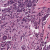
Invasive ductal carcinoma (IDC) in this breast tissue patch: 1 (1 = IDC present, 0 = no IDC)